Chest X-ray:
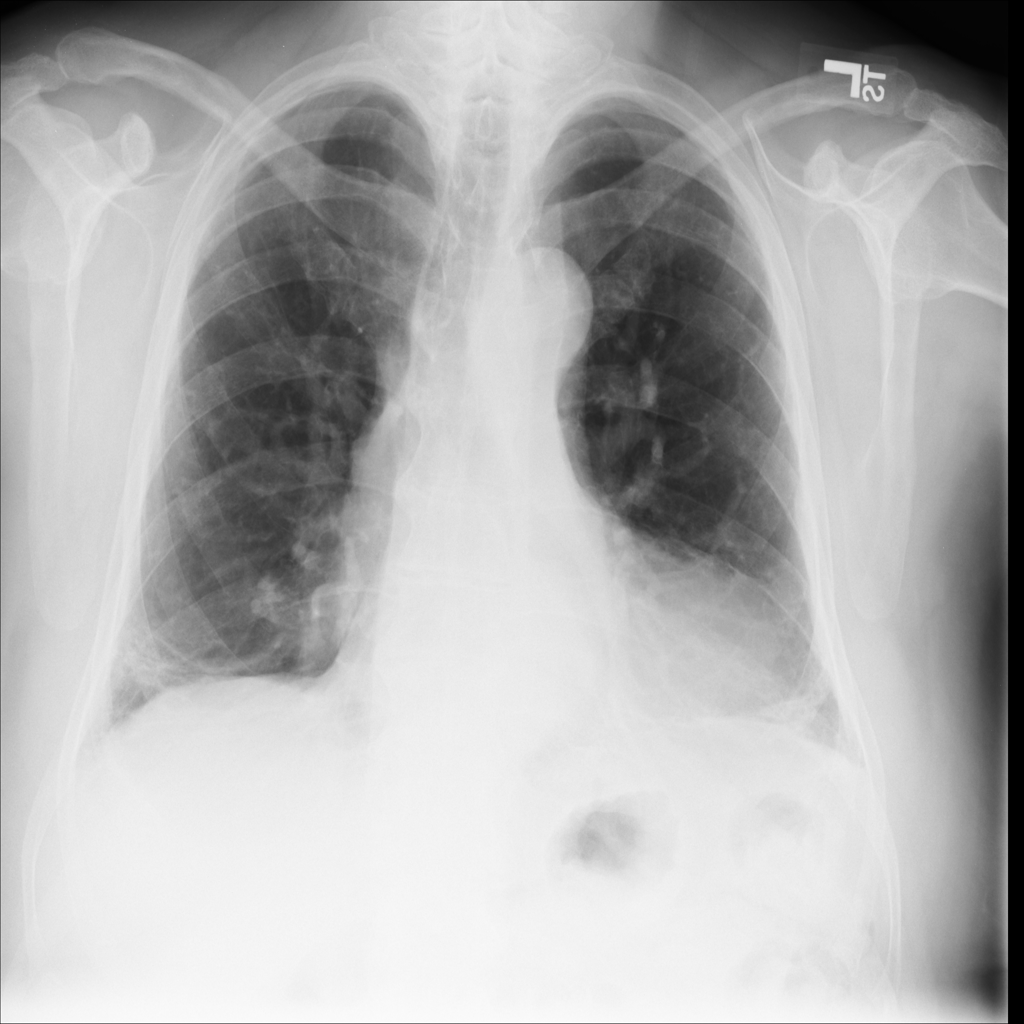
Findings: Cardiomegaly, Atelectasis, Emphysema
No abnormal finding: no